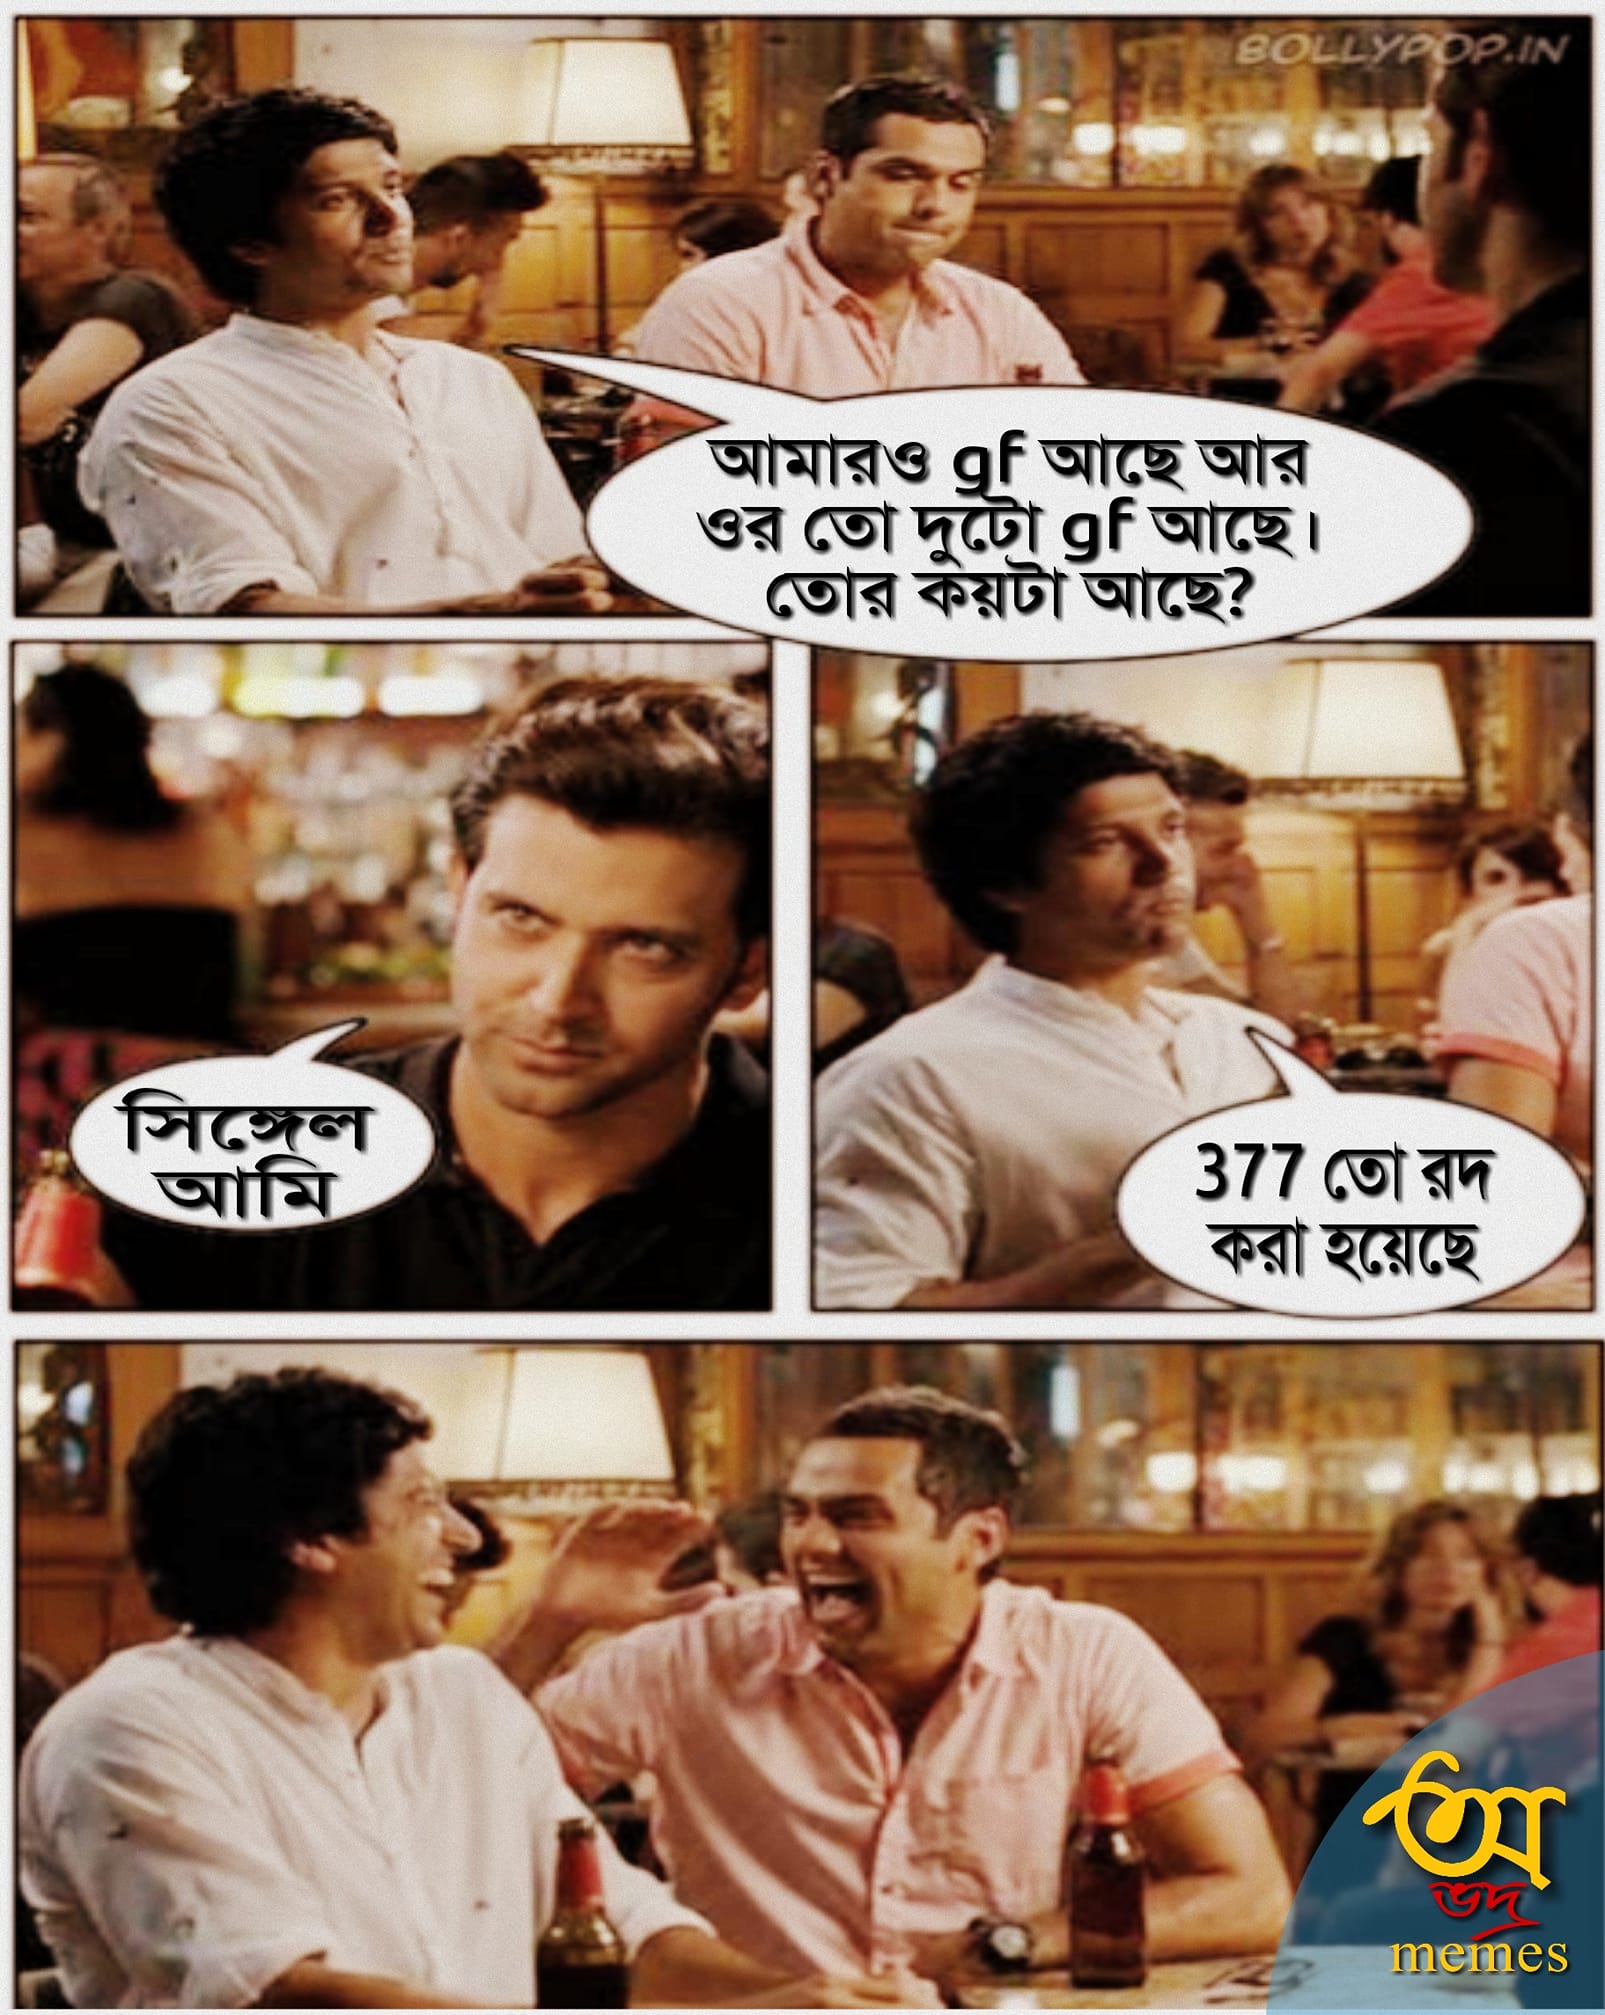
Caption: আমারও  gf আছে আর ওর তো দুটো gf আছে  । তোর কয়টা আছে ?    সিঙ্গেল আমি     377 তো রদ করা হয়েছে
Label: non-hate